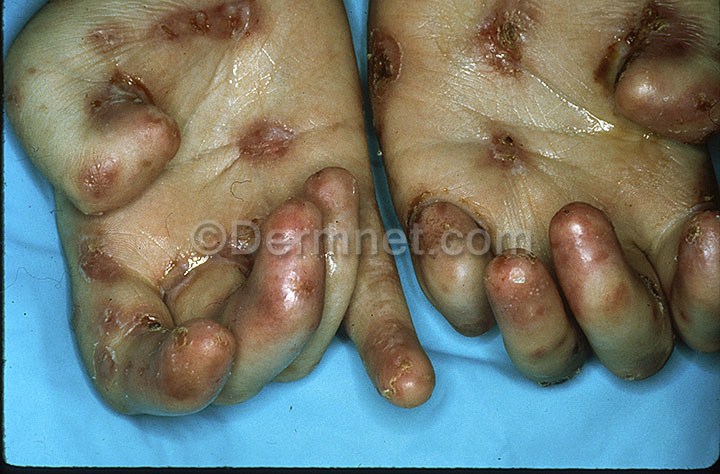
Disease: Bullous Disease Photos